Interaction volume radius: 5 \u00c5
Interaction volume height: 45 \u00c5
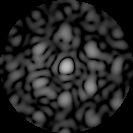
Disorder parameter: 0.6783